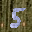
Label: 5